Field crop: maize
Growth stage: 2
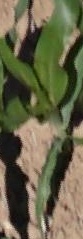
Species: maize